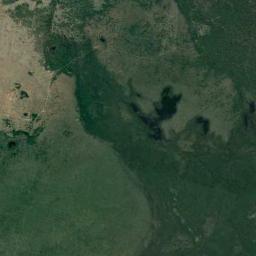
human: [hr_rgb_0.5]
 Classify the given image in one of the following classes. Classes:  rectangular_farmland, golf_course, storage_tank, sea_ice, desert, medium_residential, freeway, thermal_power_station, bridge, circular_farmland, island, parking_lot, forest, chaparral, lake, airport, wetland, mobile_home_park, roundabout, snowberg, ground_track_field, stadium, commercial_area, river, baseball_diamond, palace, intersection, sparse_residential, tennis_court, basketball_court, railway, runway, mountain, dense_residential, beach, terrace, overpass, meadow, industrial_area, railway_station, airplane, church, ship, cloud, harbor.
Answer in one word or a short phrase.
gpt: wetland